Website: bh-photo
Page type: customer-info-address
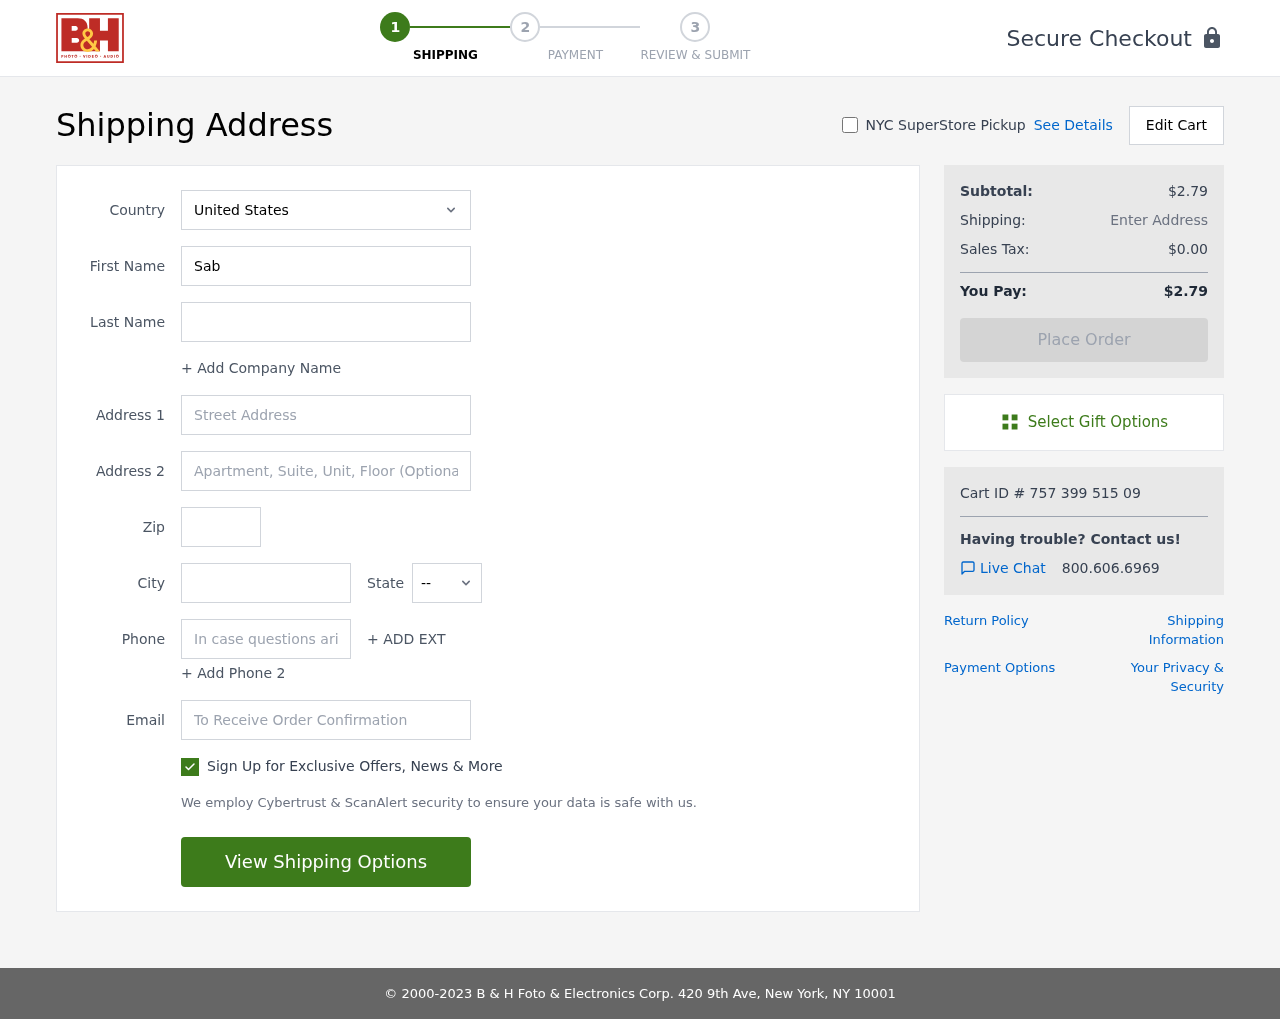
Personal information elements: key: PII_CITY
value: Wigginschester
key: PII_COUNTRY
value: United States
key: PII_EMAIL
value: ssandoval@hotmail.com
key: PII_FIRSTNAME
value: Sabrina
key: PII_LASTNAME
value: Sandoval
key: PII_PHONE
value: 8463043785
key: PII_POSTCODE
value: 97085
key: PII_STATE_ABBR
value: VT
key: PII_STREET
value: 82899 James Views
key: PII_STREET2
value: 44207 Fitzpatrick Shoals Suite 618
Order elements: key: ORDER_SUBTOTAL
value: $2.79
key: ORDER_TAX
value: $0.00
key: ORDER_TOTAL
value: $2.79
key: ORDER_ID
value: Cart ID # 757 399 515 09